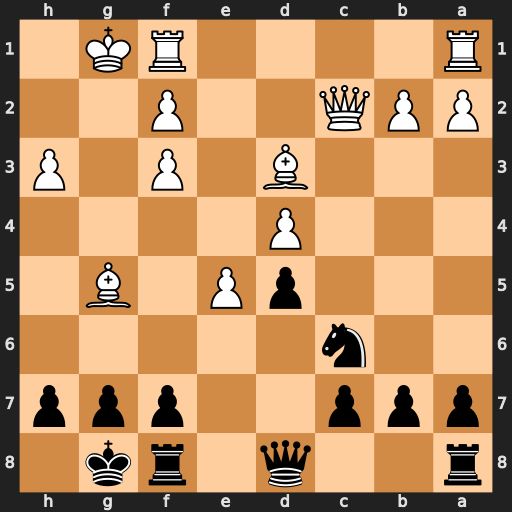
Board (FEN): r2q1rk1/ppp2ppp/2n5/3pP1B1/3P4/3B1P1P/PPQ2P2/R4RK1
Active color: b
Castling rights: -
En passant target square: -
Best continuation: Qxg5+